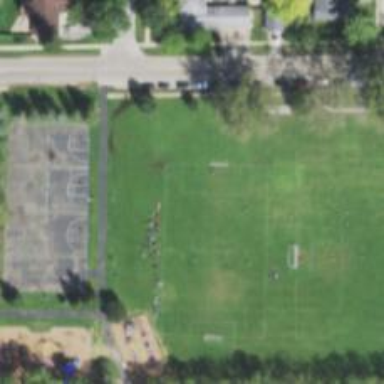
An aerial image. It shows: Soccer pitch for leisureland activities.